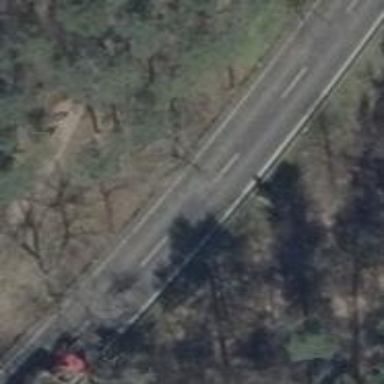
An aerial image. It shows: Secondary road with asphalt surface.